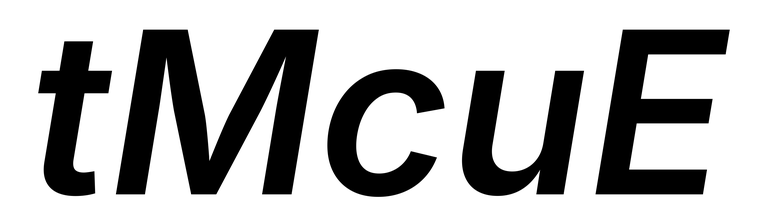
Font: Inter-Italic_SemiBold_Italic